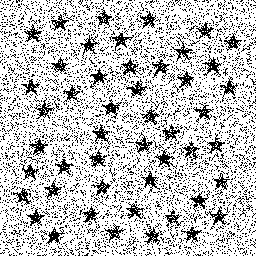
Squares: 0
Triangles: 0
Stars: 48
Total shapes: 48